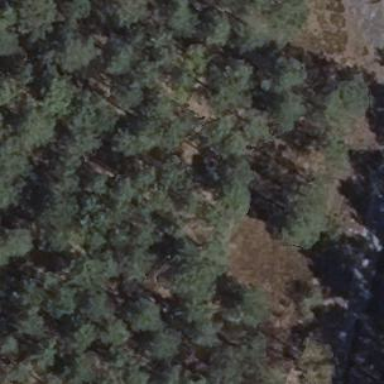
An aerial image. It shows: Landscape with heath vegetation.